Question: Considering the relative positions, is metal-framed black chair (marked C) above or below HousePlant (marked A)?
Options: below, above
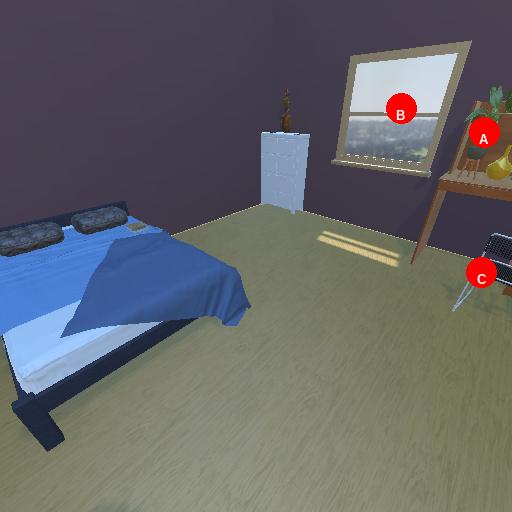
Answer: below